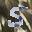
Label: 5